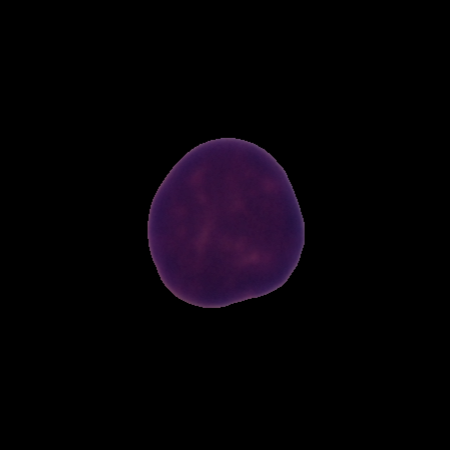
Label: healthy